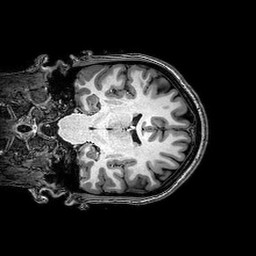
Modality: T1w
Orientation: coronal
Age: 25
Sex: female
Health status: healthy
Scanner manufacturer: philips
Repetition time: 0.008219 s
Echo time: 0.00377 s